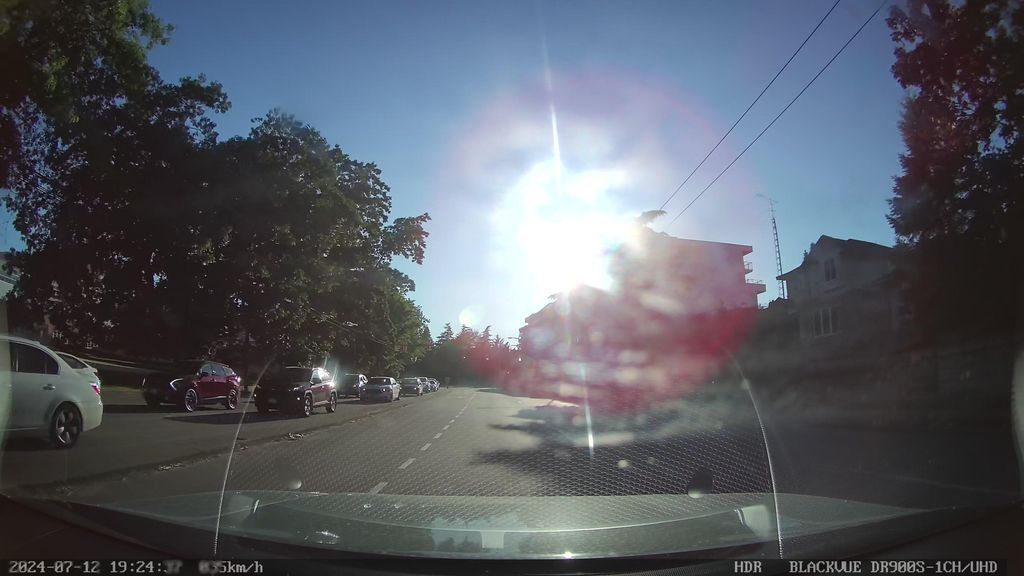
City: vancouver